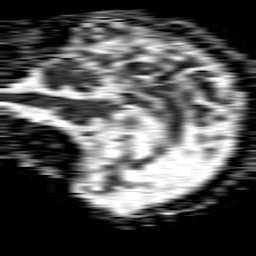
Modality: ADC
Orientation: sagittal
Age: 79
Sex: male
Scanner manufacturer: philips
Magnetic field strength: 1.5 T
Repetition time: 4.6 s
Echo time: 0.08517 s